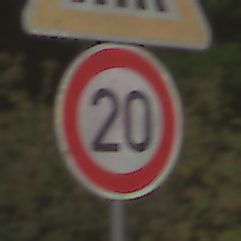
Verkehrszeichen: Geschwindigkeit20
Zusatzzeichen oben: FussgaengerueberwegLinks
Umgebung: Outdoor, RoadRail
Tageszeit: MorningAfternoon
Wetter: Clear
Licht: Natural
Jahreszeit: NotSpecified
Kontrast: HighContrast